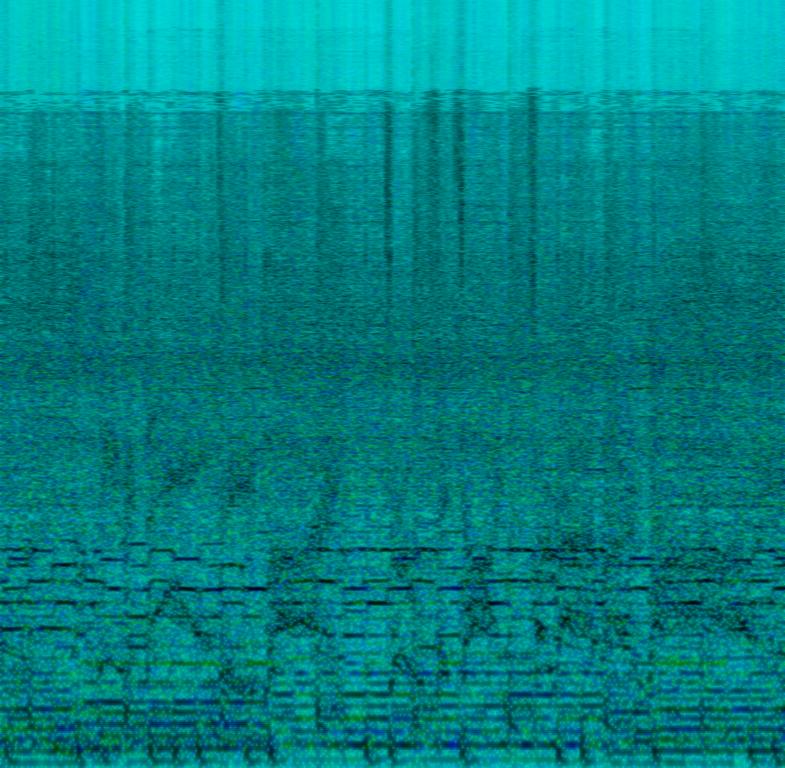
This is a folk metal/Celtic metal music piece. There is a male vocalist singing in the lead using the brutal vocal technique. The electric guitar is playing the main tune with a keyboard and a bass guitar backing it. The rhythm is being played by the acoustic drums at a slightly fast tempo. The atmosphere is loud and aggressive. This piece could be used in the soundtrack of a Celtic historical drama movie during scenes of battle.